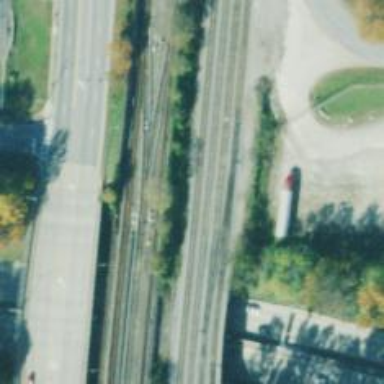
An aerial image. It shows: Electrified rail siding.